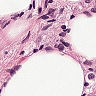
Metastatic tissue present: yes